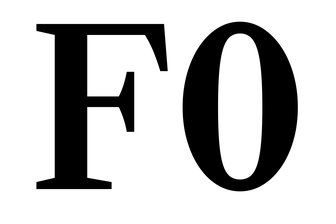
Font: LibreCaslonText_SemiBold